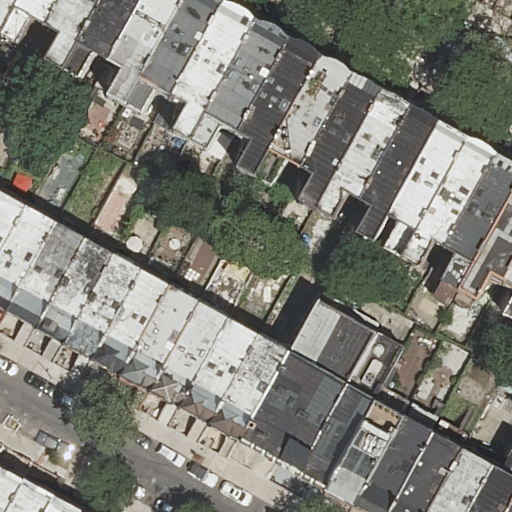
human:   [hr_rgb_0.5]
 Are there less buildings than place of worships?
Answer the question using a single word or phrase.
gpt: no

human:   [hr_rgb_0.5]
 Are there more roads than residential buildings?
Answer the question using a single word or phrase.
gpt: no

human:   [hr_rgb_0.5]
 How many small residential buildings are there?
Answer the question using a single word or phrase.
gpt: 14

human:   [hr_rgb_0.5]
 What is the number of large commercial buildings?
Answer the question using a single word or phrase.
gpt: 0

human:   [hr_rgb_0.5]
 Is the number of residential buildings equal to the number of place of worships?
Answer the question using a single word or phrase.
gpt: no

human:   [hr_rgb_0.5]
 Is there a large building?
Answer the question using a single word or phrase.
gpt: yes

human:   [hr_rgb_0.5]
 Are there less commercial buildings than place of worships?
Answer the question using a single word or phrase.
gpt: yes

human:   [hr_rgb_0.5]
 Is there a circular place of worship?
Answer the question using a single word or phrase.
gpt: no

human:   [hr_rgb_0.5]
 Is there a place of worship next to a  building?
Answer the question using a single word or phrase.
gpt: yes

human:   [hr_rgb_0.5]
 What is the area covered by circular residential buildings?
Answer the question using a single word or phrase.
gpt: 0m2

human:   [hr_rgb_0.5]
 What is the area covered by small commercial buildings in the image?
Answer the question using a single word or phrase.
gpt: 0m2

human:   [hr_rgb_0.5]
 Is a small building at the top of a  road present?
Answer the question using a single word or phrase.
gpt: yes

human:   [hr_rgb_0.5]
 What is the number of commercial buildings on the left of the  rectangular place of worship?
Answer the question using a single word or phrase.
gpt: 0

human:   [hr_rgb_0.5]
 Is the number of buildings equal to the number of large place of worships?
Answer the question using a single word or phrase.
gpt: no

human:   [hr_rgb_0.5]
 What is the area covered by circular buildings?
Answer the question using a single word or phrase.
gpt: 0m2

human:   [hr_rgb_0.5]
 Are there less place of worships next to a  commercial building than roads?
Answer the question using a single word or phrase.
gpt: yes

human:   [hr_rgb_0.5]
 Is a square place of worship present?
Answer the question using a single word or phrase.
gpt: no

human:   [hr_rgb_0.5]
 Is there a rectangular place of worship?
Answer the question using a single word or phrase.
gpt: yes

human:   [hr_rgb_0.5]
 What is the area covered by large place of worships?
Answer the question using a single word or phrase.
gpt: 643m2

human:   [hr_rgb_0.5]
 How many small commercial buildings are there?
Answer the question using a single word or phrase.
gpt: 0

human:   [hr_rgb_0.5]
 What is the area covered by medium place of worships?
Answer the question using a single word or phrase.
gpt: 0m2

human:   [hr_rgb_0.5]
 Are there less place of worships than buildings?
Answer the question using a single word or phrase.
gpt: yes

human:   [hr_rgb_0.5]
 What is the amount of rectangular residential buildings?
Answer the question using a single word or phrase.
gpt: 32

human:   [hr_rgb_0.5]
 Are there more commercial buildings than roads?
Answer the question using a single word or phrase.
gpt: no

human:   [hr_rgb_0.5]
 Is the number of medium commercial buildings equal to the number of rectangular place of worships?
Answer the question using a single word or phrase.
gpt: no

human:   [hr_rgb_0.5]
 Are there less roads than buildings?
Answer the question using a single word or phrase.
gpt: yes

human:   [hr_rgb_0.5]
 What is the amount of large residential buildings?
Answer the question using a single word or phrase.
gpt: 1

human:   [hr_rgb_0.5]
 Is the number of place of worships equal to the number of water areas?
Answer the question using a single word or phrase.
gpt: no

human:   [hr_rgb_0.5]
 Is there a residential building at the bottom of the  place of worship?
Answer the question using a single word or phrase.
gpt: yes

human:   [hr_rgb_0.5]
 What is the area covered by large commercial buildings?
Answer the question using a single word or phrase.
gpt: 0m2

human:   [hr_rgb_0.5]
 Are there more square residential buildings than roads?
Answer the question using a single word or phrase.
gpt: no

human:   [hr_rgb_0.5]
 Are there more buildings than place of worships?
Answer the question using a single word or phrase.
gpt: yes

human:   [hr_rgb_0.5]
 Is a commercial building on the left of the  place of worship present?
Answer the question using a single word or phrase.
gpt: no

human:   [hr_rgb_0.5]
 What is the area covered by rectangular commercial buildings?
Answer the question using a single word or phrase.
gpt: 0m2

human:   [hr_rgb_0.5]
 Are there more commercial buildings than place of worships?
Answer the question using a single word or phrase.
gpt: no

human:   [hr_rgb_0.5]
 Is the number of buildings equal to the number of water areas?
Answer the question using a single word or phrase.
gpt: no